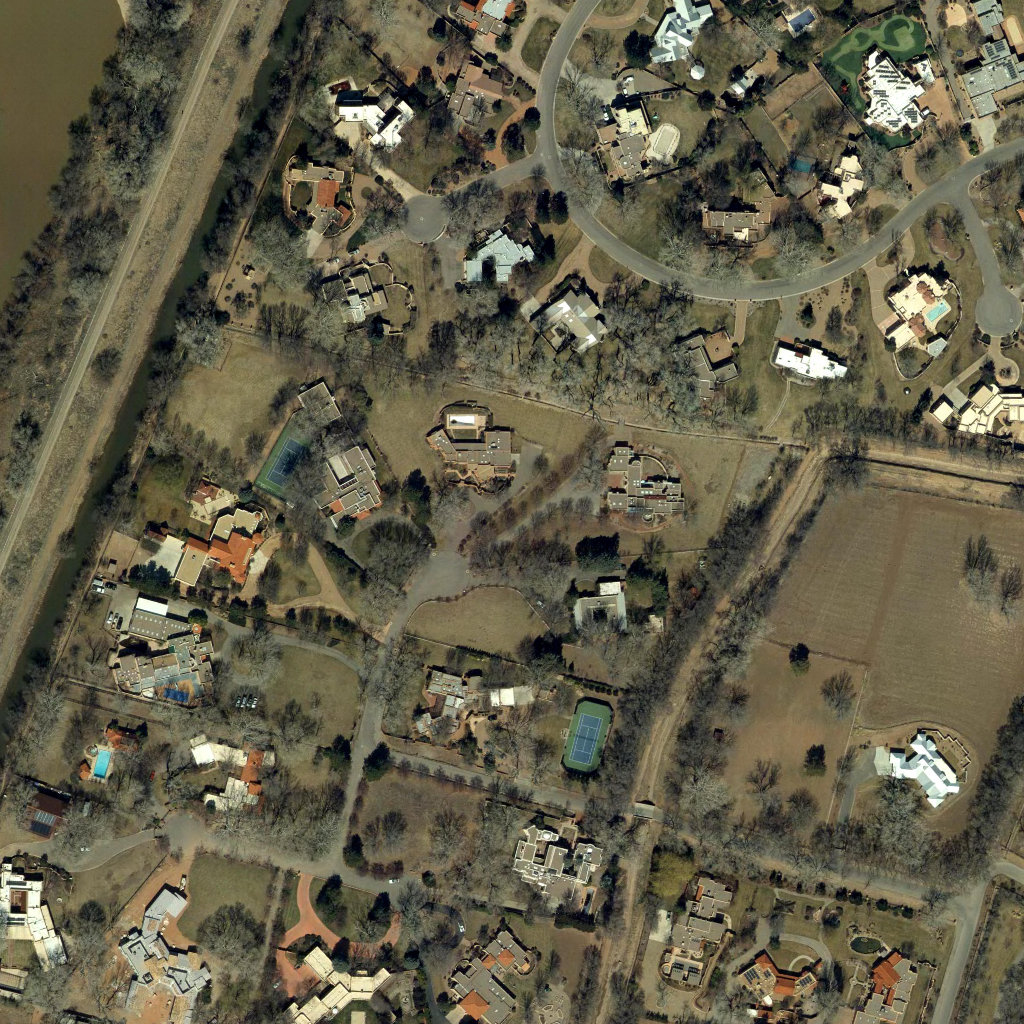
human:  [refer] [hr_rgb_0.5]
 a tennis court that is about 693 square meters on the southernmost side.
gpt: <box>[[54, 68, 60, 75, 0]]</box>

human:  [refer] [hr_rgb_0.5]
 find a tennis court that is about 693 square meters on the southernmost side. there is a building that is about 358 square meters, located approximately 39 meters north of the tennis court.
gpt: <box>[[54, 68, 60, 75, 0]]</box>

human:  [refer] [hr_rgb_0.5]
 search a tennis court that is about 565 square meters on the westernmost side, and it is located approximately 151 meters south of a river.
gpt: <box>[[24, 41, 30, 48, 0]]</box>